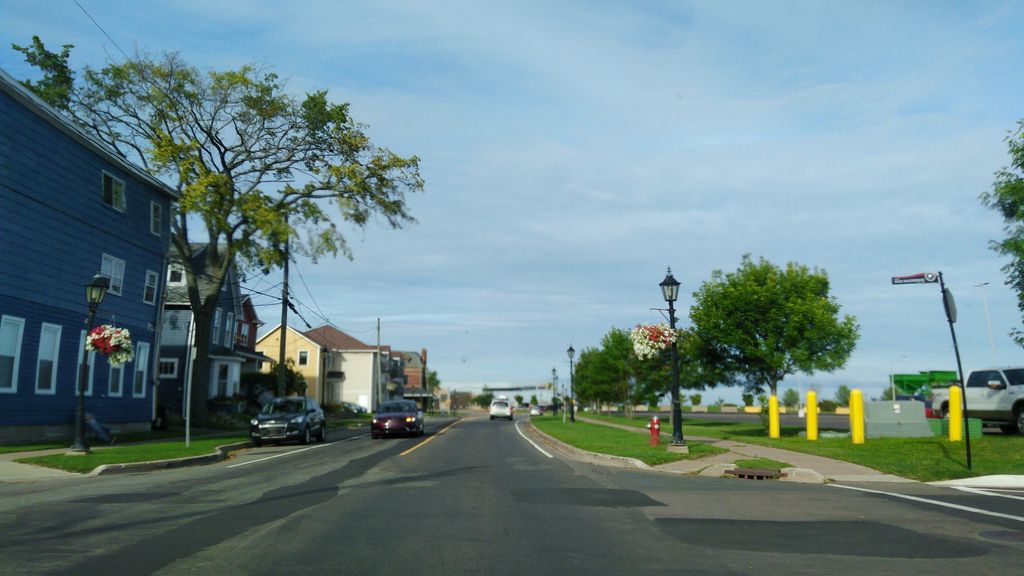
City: charlottetown